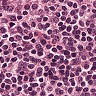
Metastatic tissue present: no